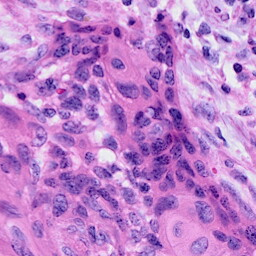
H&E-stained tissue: Cervix